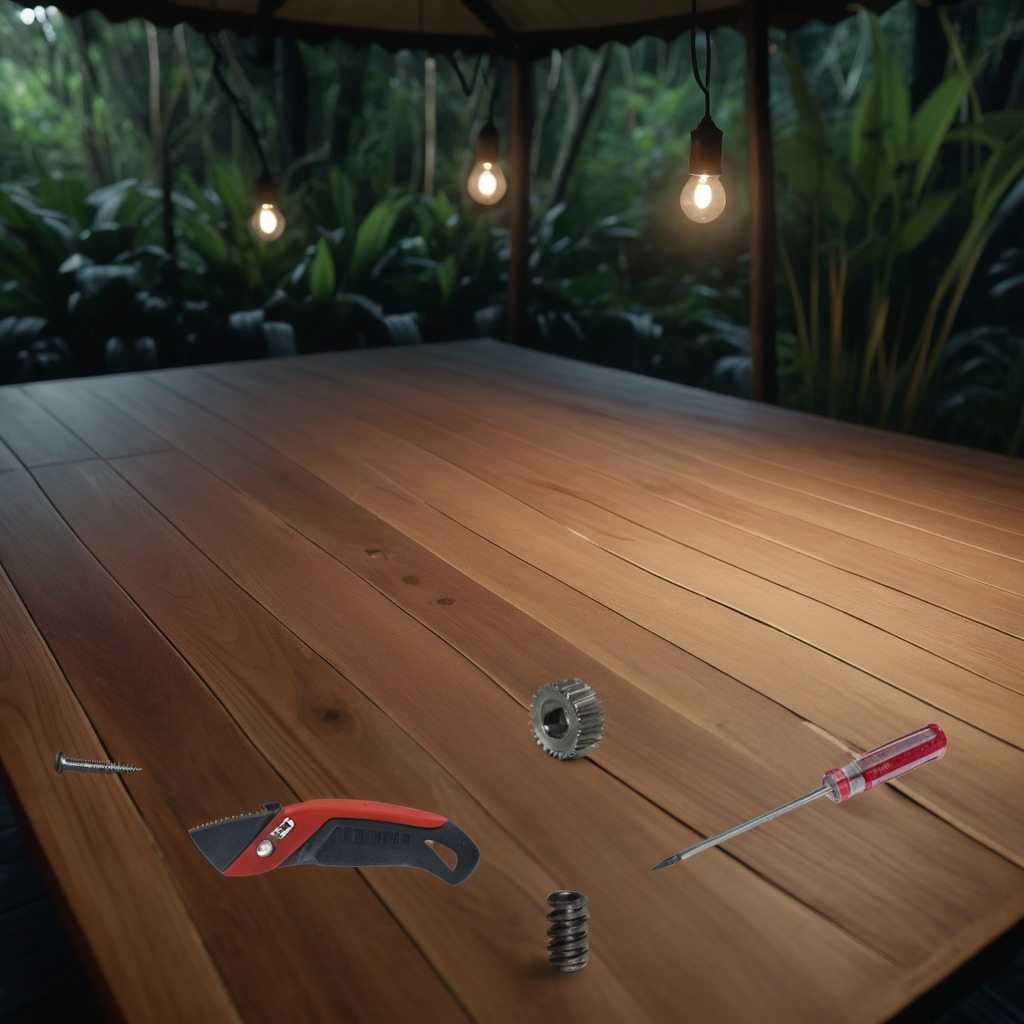
A steel gear with teeth, a utility knife, a metal machine screw, a coiled metal spring, and a screwdriver are lying on the wooden table.